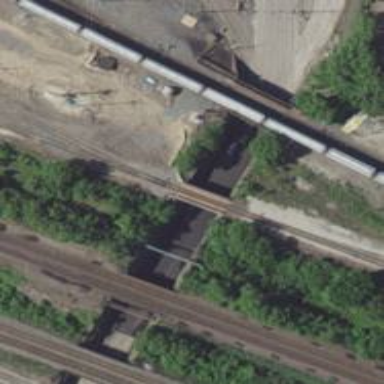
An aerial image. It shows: Railway yard in service.